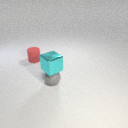
small cyan metal cube above small gray rubber sphere